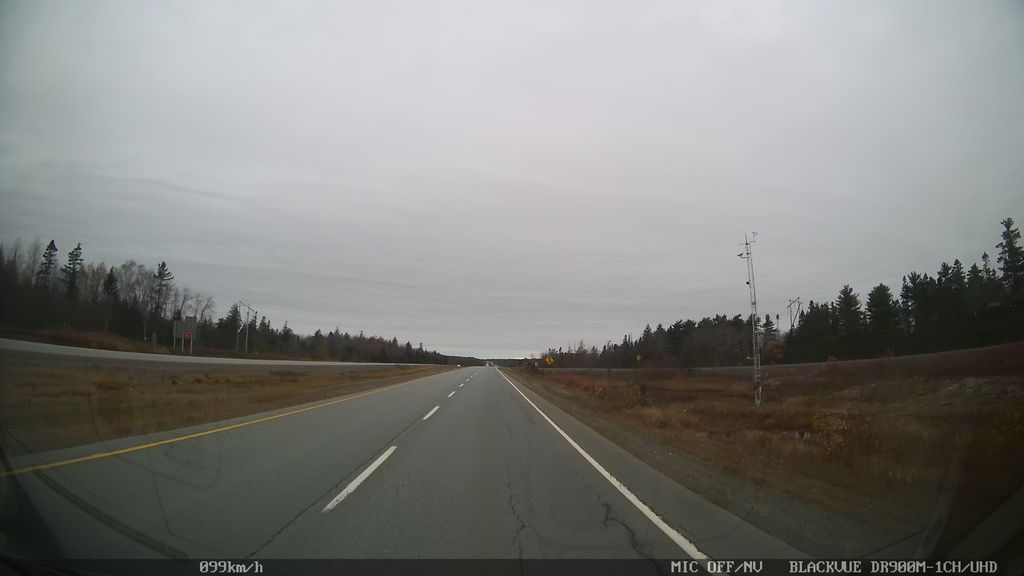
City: halifax